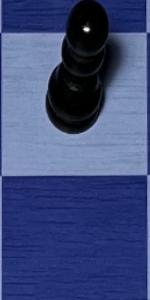
Label: Empty